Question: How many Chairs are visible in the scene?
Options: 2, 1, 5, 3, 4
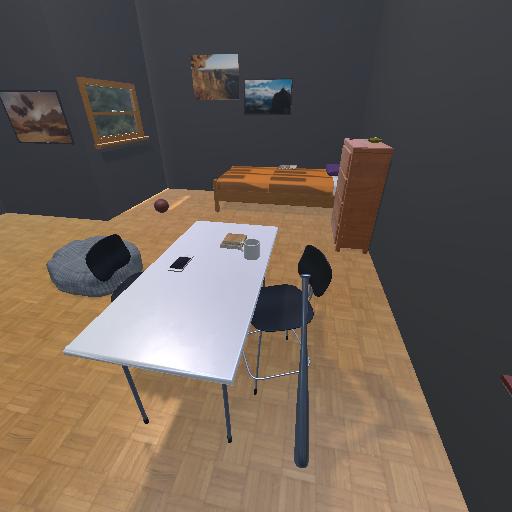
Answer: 2